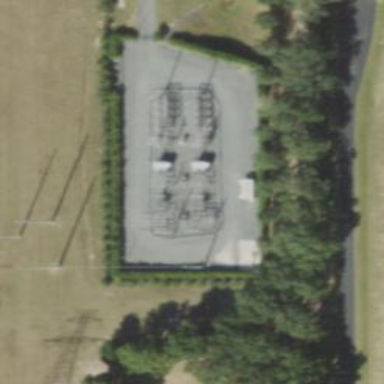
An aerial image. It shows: Switch for power supply.